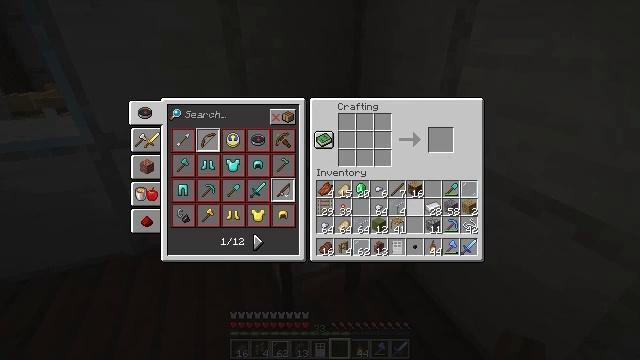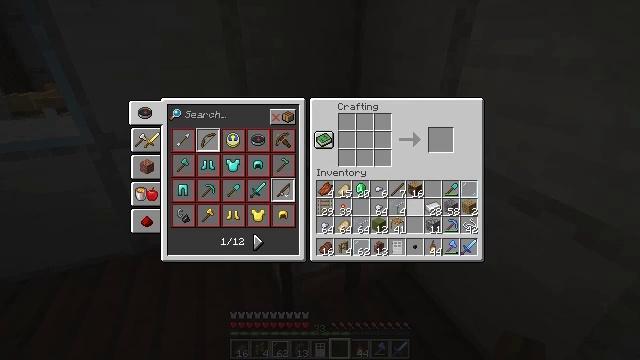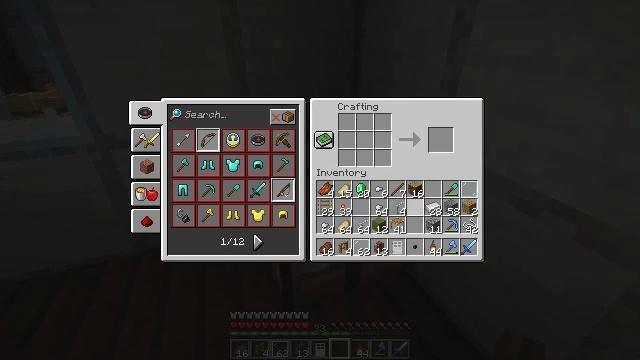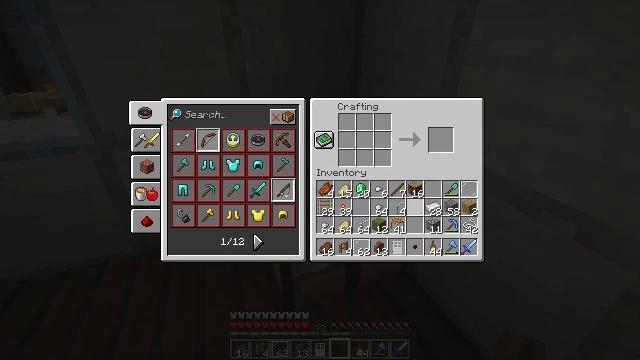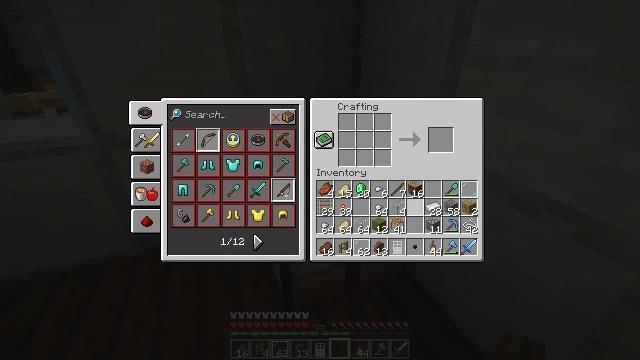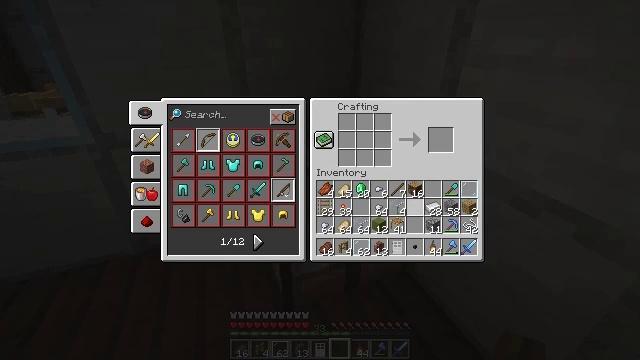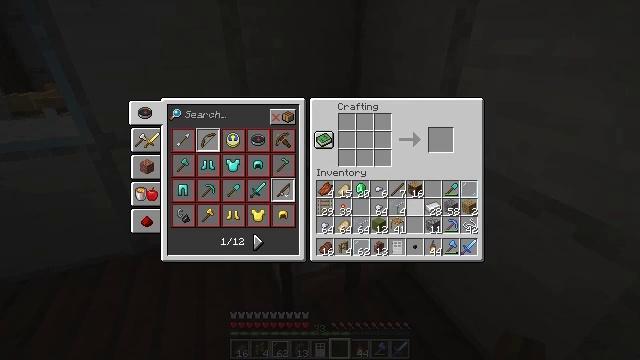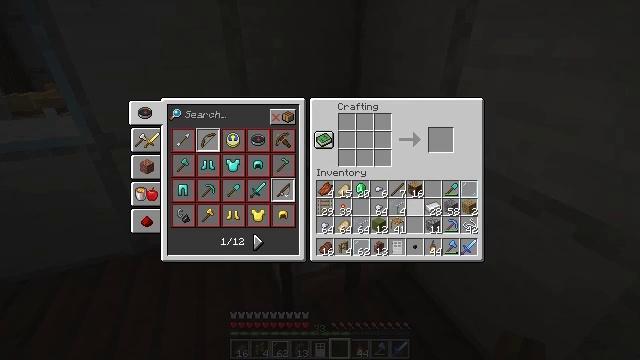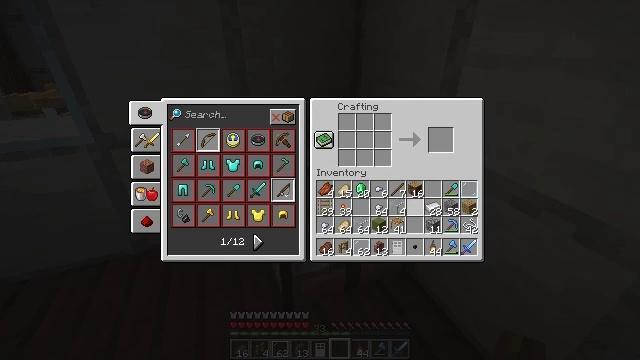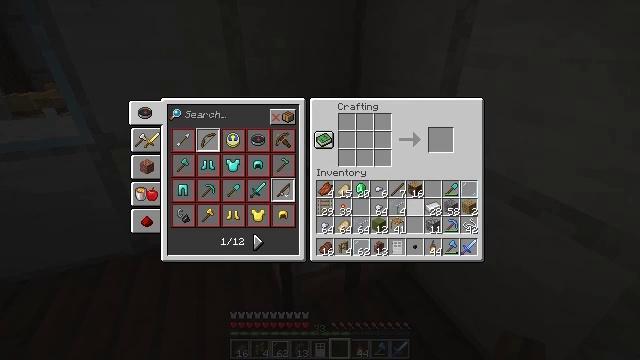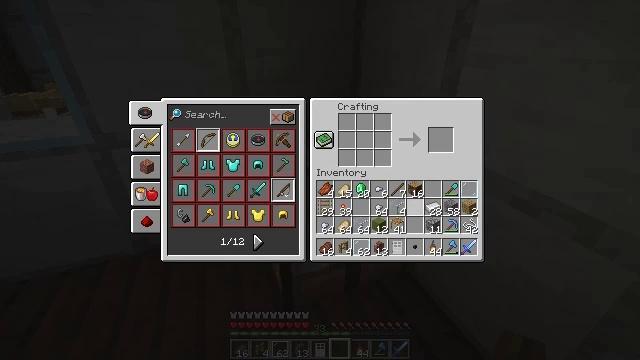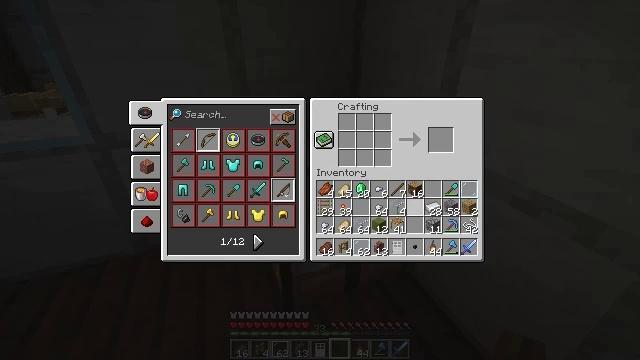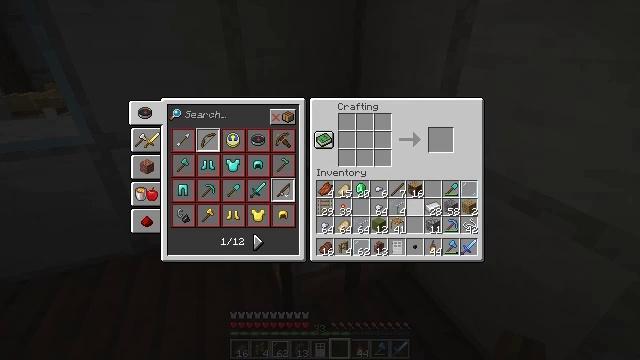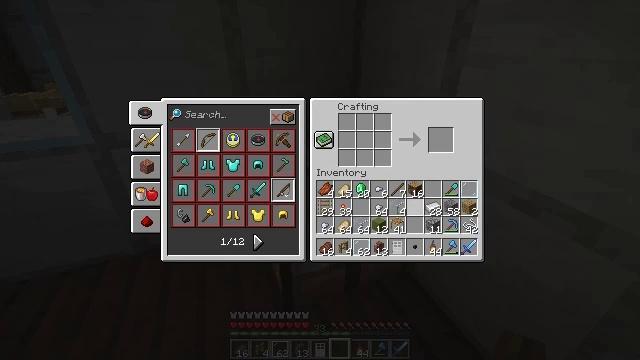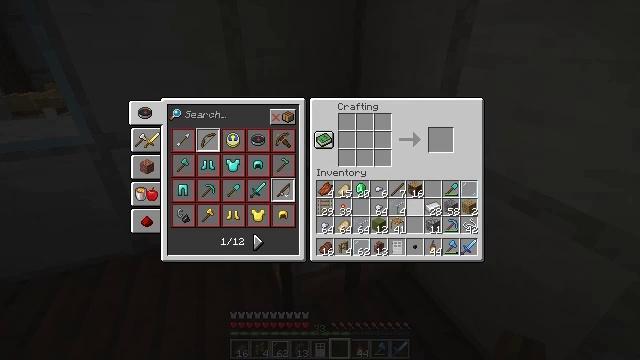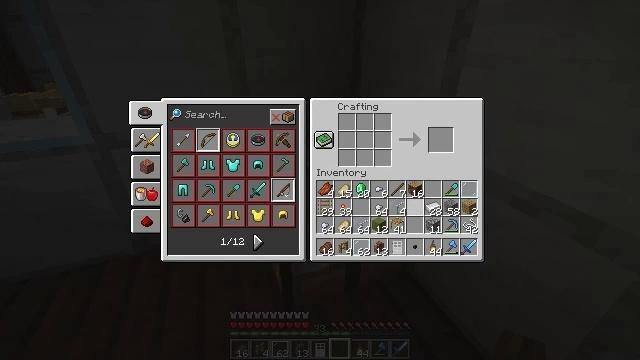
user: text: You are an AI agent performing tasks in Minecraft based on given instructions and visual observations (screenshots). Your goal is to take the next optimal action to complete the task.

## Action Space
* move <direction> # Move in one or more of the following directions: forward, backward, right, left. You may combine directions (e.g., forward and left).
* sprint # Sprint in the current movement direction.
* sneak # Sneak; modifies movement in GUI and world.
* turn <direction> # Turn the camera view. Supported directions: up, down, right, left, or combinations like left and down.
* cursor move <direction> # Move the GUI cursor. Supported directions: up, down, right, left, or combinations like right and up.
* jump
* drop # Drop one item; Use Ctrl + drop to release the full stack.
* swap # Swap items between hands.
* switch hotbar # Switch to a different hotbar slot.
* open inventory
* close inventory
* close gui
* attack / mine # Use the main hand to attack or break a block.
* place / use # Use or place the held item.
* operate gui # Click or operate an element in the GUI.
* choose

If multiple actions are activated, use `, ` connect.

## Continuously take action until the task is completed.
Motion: motion action
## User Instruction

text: Form a heavy weighted pressure plate inside the crafting table.
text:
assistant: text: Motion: no_op
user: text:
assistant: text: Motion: no_op
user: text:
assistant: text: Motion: no_op
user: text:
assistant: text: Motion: no_op
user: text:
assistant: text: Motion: no_op
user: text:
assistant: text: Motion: no_op
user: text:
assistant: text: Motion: no_op
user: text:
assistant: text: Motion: no_op
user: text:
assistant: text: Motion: no_op
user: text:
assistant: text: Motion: no_op
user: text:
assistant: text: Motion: no_op
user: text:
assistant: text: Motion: no_op
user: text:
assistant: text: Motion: no_op
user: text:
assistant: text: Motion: no_op
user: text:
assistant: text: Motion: no_op
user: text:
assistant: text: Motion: no_op
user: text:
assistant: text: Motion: no_op
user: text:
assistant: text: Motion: no_op
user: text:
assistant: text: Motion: no_op
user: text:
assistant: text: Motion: no_op
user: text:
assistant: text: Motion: no_op
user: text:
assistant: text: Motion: no_op
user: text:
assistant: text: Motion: no_op
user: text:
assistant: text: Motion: no_op
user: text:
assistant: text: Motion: no_op
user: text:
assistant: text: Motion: no_op
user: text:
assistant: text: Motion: no_op
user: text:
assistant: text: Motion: no_op
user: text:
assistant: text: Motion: no_op
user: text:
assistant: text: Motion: no_op